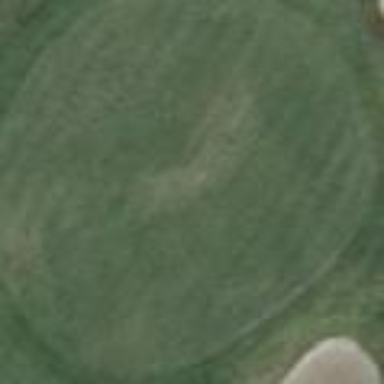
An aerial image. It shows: Golf green.